Question: I recently ran into a problem with my app, On most android phones I have encountered, the UI seems to be mostly light colored. Now though, it seems phones are making a switch over to a darker UI(droid x). Now I found this to be a problem for instance with spinners. I have not set a font color on my spinner, but it gets defaulted to black on all the UI's I have tested on, making it harder to read on the darker UI's. What is the best way to handle this? Pick a neutral color? Design for each UI? Or is there a way to set the font color so the phone's UI can pick it up and set it to their default color?
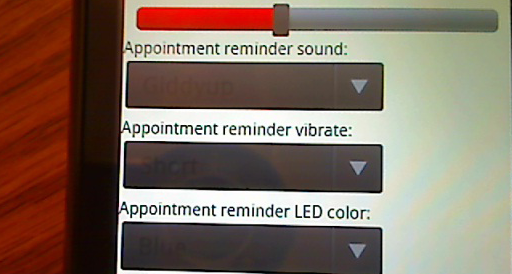
Answer: I had the same problem. I have created a custom theme as a workaround.
See Comment #8 of this link
<URL>